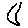
Label: moon